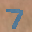
Label: 7